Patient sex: F
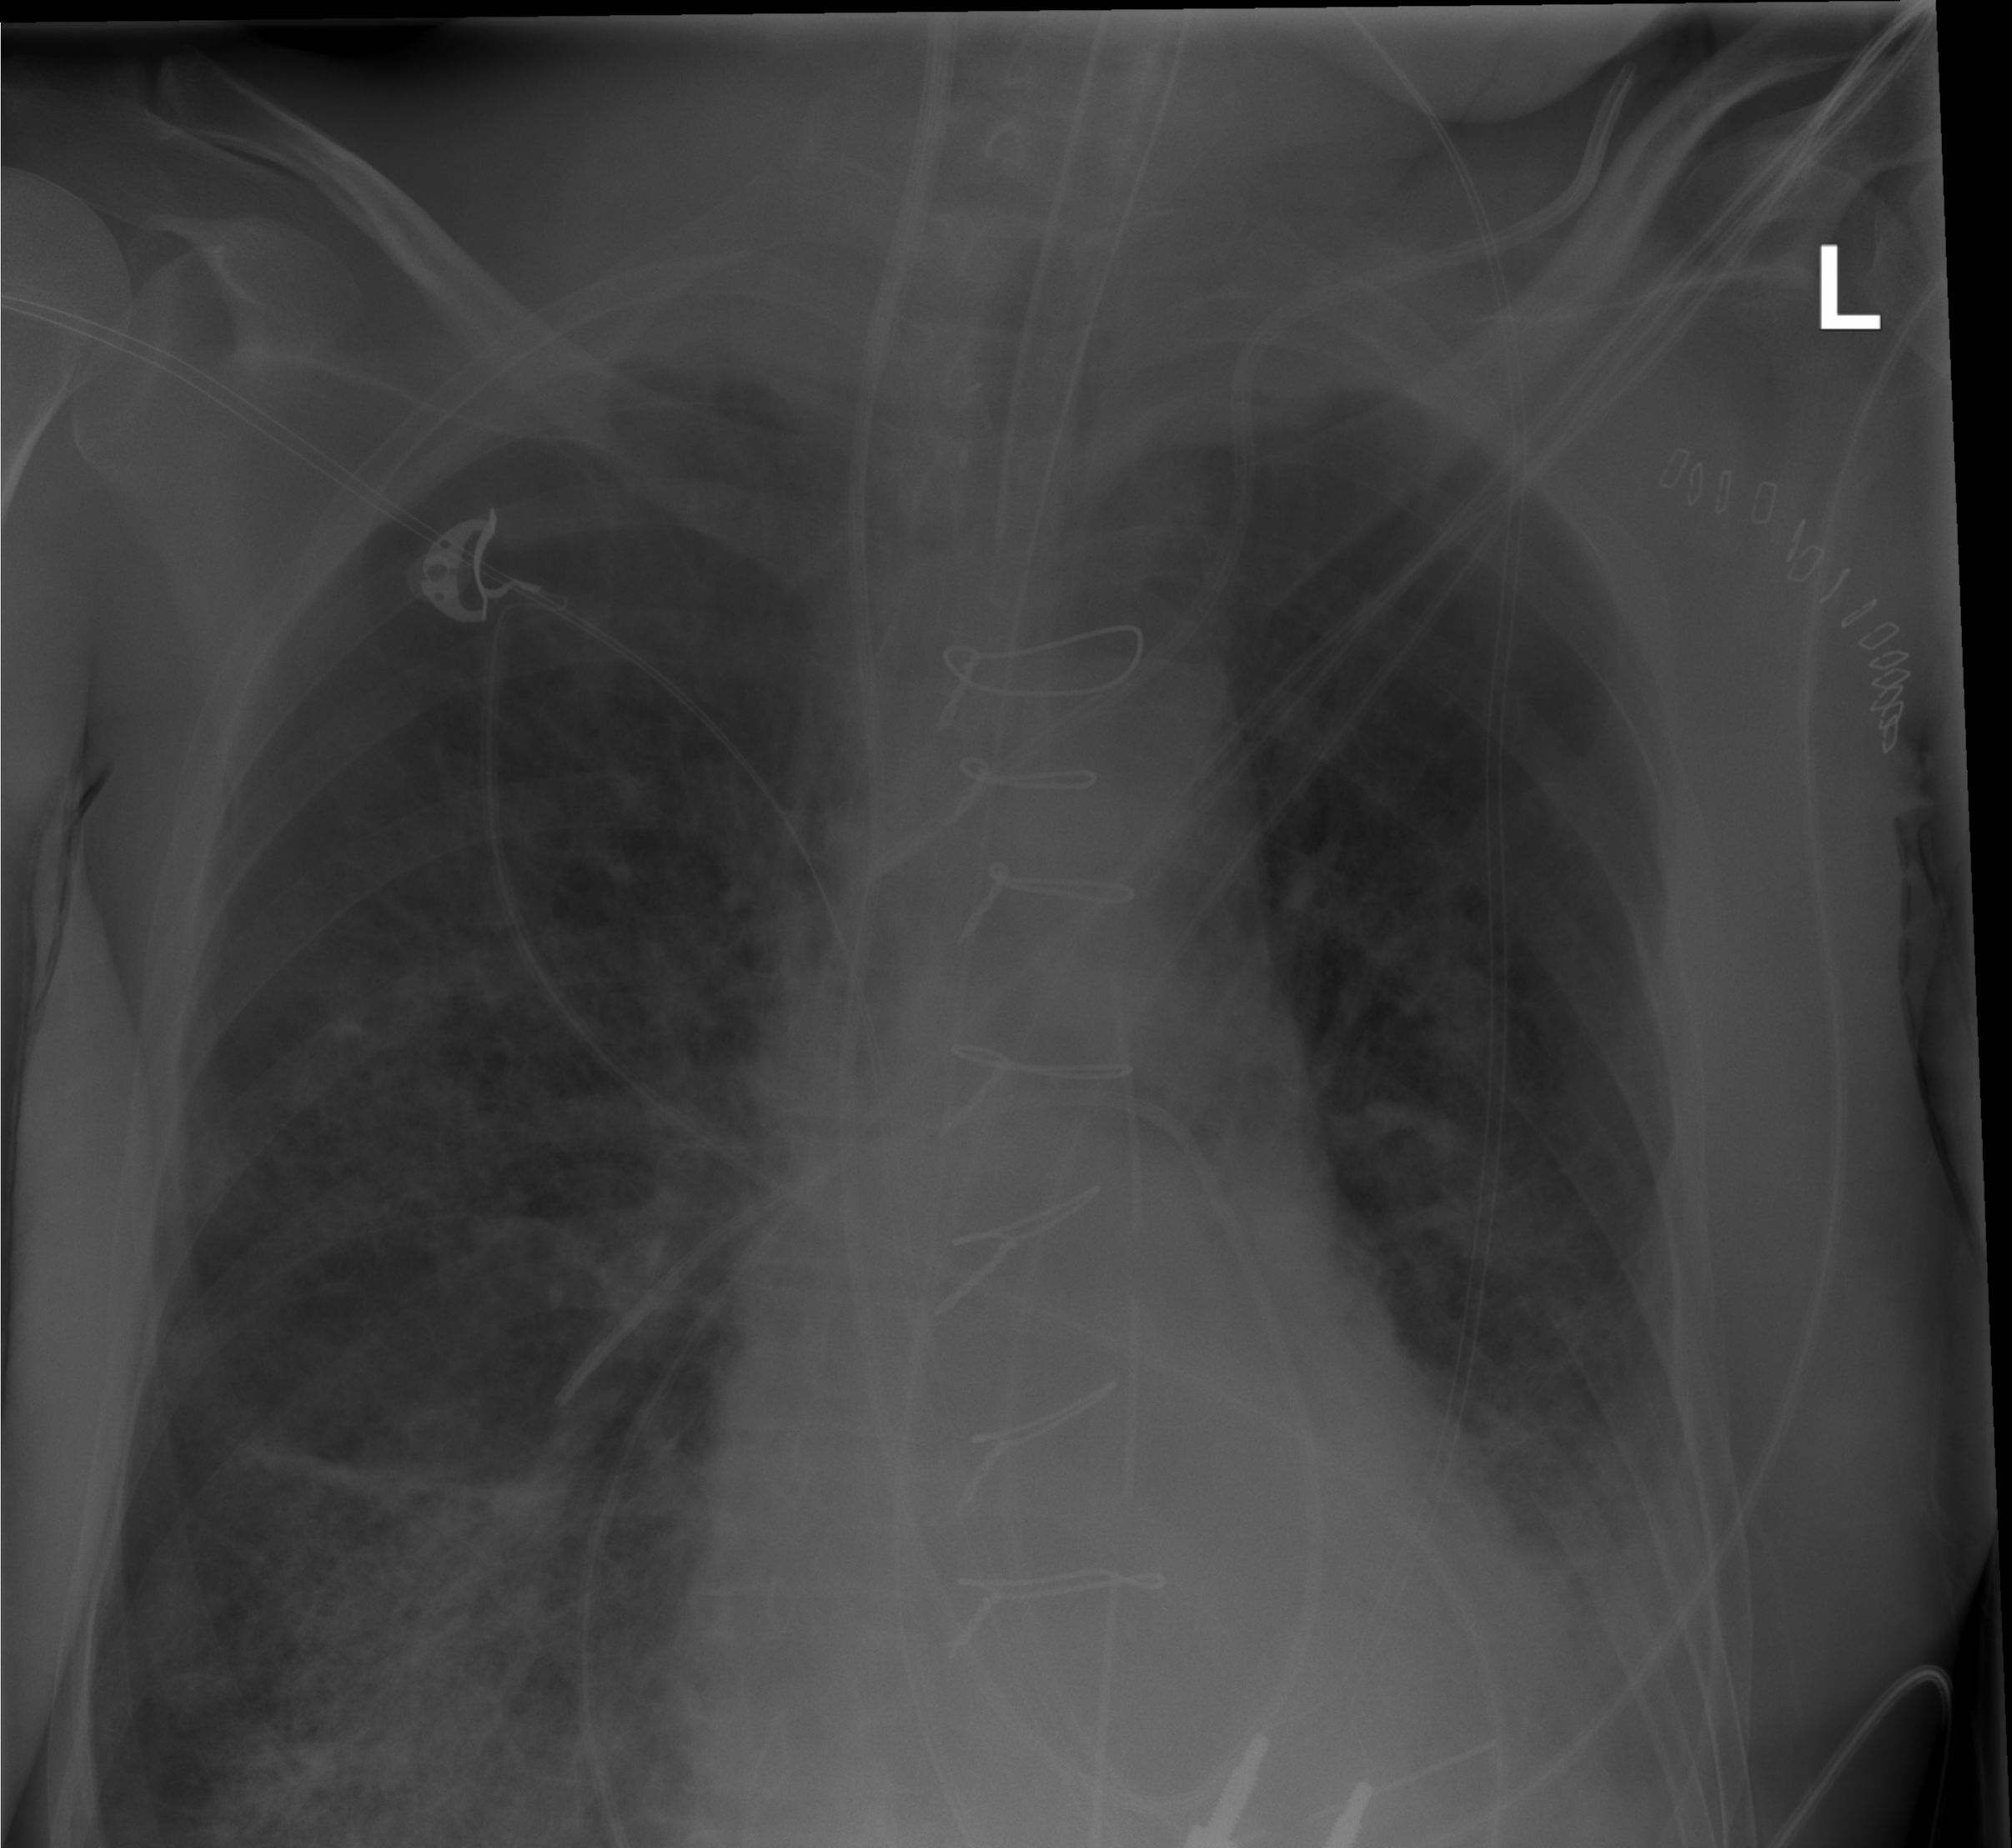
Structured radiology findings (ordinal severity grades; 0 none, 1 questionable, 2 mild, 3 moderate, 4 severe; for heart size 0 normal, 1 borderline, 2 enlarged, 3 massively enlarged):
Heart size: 1
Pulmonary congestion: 3
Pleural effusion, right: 0
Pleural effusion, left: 2
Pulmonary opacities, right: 2
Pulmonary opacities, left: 2
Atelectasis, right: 2
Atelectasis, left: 2